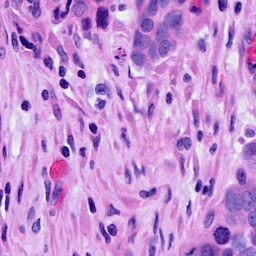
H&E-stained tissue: Ovarian